Question: I want to have two fields corresponding to check boxes next to next (not one below other) like I have shown in the image.
my form inherits from 'models.Form' and has other fields, which I have left out here. is it possible to get this using crispy-forms? For rest of the fields,
I use 'self.helper.form_class='form-horizontal'', which I want to keep intact for other form fields
Thanks

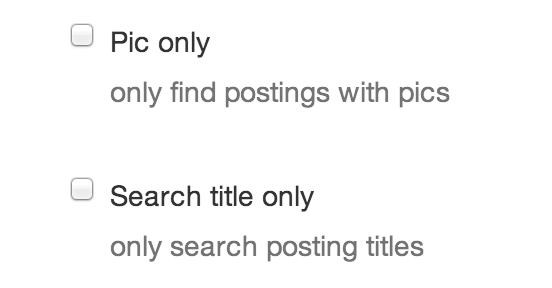
Answer: This is untested but I think this will work.
'''
self.helper.layout = Layout(
Div(
Div('inlineField1',css_class='col-md-6',),
Div('inlineField2',css_class='col-md-6',),
css_class='row',
),
'other_fields',
...,
FormActions(
Submit('submit', 'Submit'),
),
)
'''